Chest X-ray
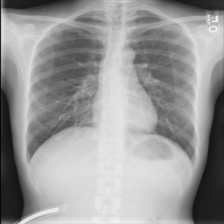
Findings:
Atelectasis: negative
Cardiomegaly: negative
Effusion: negative
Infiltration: negative
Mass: negative
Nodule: negative
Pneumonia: negative
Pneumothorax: negative
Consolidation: negative
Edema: negative
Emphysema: negative
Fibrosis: negative
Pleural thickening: negative
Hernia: negative